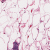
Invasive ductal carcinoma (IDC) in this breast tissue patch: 0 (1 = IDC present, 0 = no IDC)